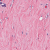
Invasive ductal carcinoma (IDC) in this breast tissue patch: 1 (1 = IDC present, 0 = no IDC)